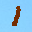
Label: 1